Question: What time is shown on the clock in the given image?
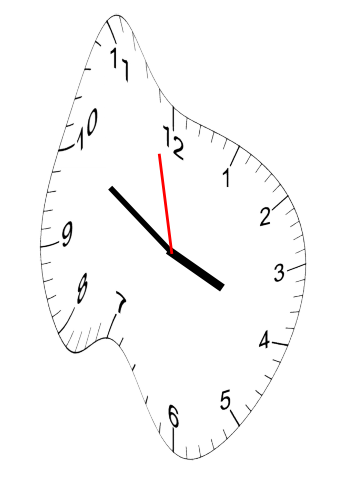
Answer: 03:49:58